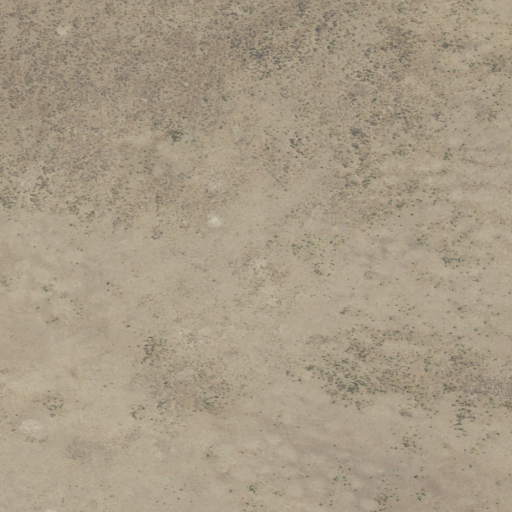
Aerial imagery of valley in Oregon named Brushy Valley containing shrub and grassland